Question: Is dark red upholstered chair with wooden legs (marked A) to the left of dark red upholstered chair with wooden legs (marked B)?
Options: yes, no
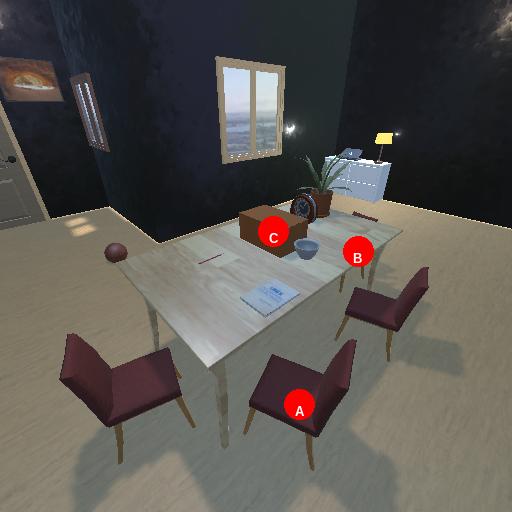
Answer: yes